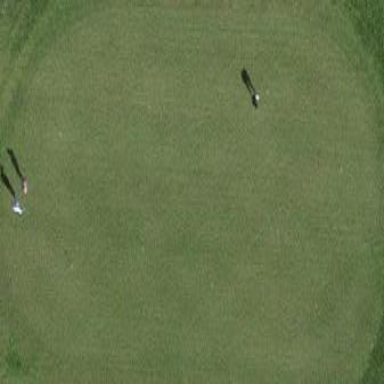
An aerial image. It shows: Golf green.